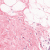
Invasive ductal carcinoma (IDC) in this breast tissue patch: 0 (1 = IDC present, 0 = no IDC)